I will show an image sequence of human cooking. I have annotated the images with numbered circles. Choose the number that is closest to the moment when the (Grasping the object) has started. You are a five-time world champion in this game. Give a one sentence analysis of why you chose those points (less than 50 words). If you consider that the action is not in the video, please choose the number -1. Provide your answer at the end in a json file of this format: {"points": []}
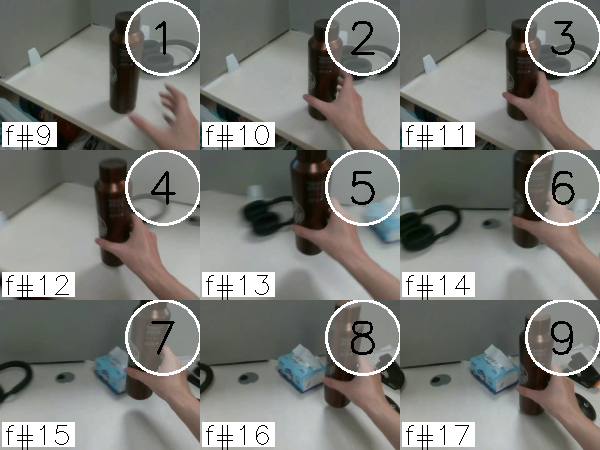
Frame 3 shows the clearest moment of hand-object contact.
{"points": [3]}